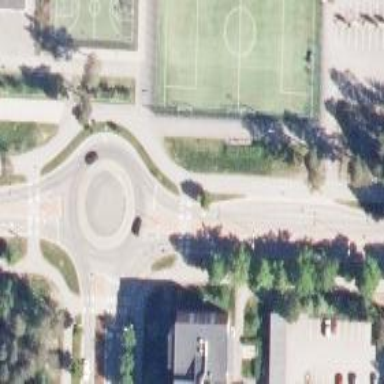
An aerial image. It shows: Secondary road with asphalt surface leading to roundabout.